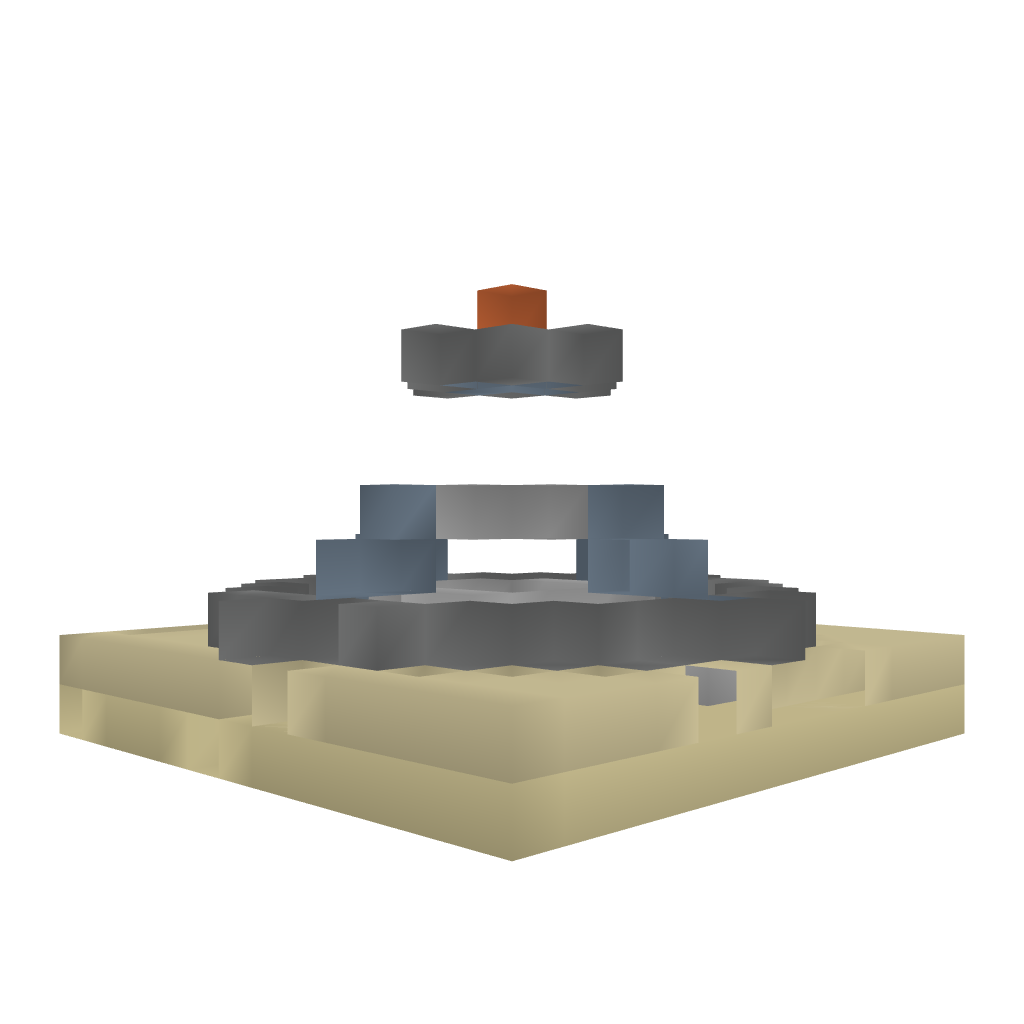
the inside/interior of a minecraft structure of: Cactus Fountain